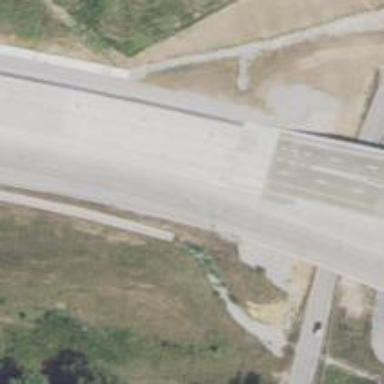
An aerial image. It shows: Beam bridge on motorway link.